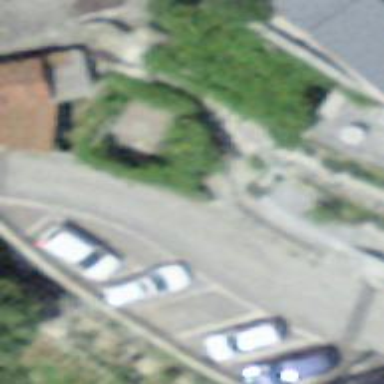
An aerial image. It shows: Set of steps on the road.